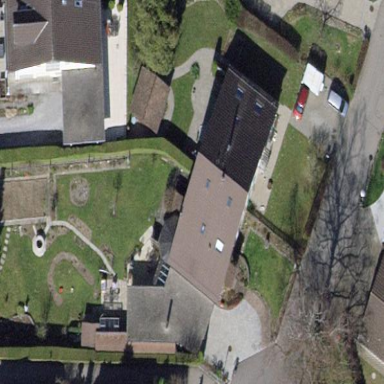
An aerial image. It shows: Semidetached house.